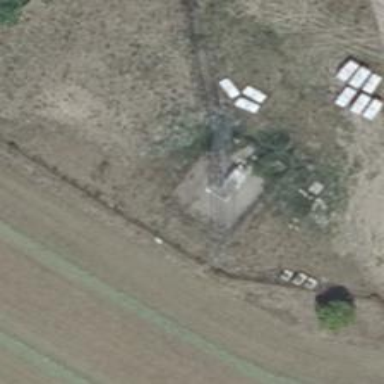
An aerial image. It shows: Communication tower.